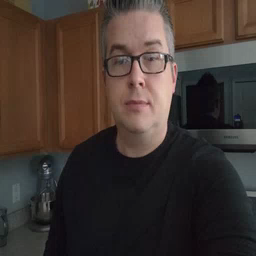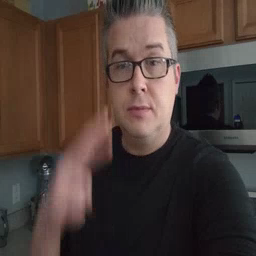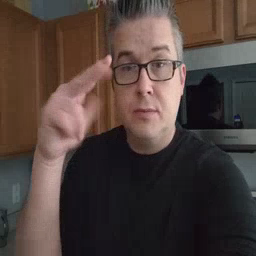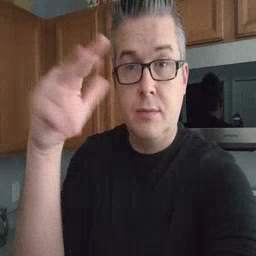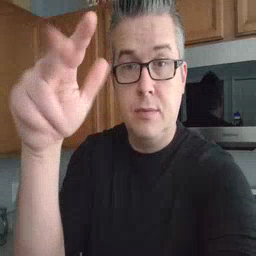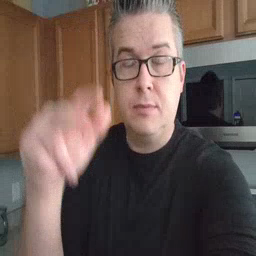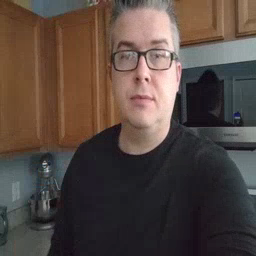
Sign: helicopter